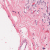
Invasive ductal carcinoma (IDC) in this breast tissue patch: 0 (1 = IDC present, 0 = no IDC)